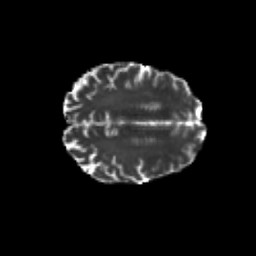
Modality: T2w
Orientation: axial
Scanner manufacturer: siemens
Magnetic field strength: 3 T
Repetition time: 6.8 s
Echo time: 0.093 s